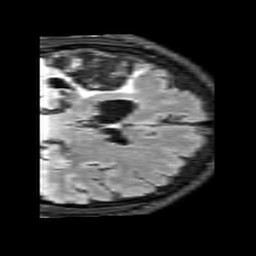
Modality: FLAIR
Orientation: coronal
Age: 54
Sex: male
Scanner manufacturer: siemens
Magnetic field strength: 3 T
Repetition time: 9 s
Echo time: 0.098 s